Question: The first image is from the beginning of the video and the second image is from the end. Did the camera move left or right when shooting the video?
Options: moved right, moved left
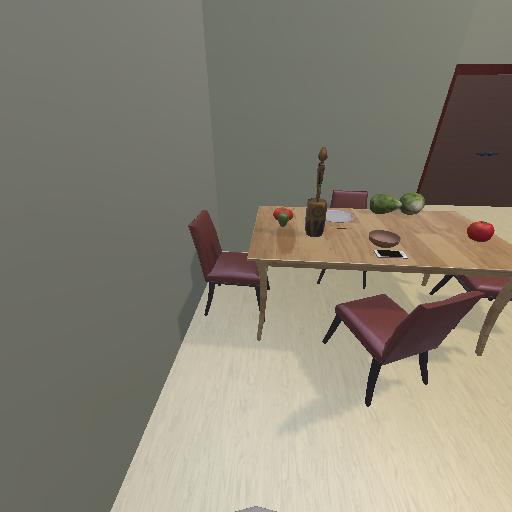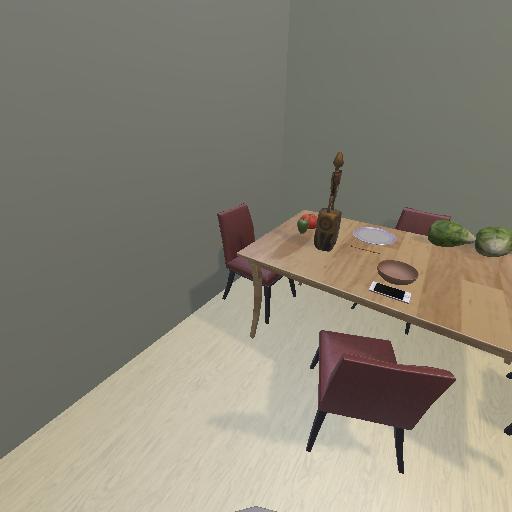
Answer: moved right